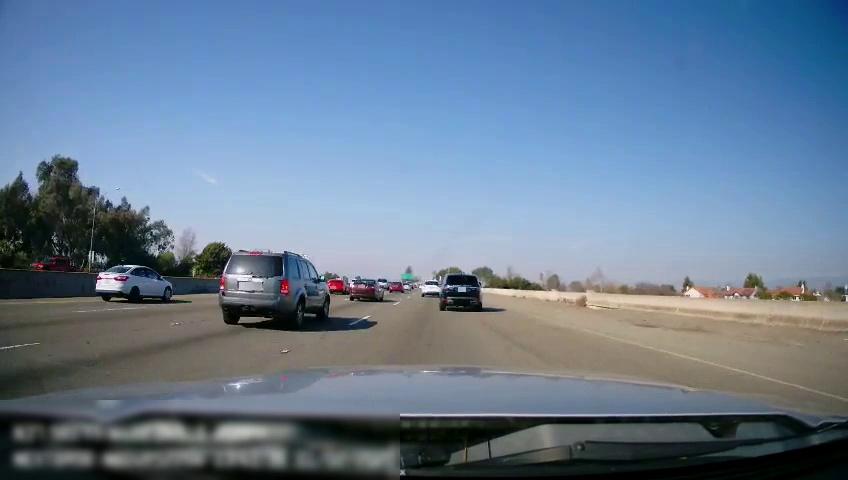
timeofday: Day
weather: Sunny
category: Drivable Space
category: Vehicles | SUV
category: Vehicles | Car
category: Vehicles | Car
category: Vehicles | SUV
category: Vehicles | Car
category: Vehicles | SUV
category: Vehicles | SUV
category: Vehicles | Car
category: Vehicles | Truck
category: Lanes | Current Lane
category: Lanes | Current Lane
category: Lanes | Alternate Lane
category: Lanes | Alternate Lane
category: Lanes | Alternate Lane